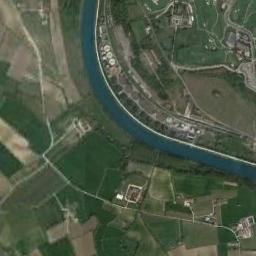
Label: river